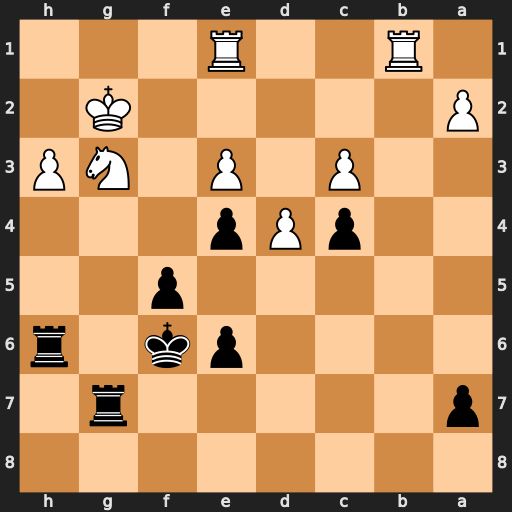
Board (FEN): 8/p5r1/4pk1r/5p2/2pPp3/2P1P1NP/P5K1/1R2R3
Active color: b
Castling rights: -
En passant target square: -
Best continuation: Rhg6 Kh2 Rxg3